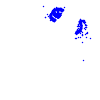
Particle: electron